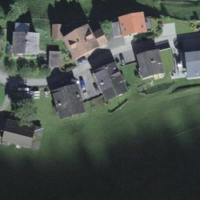
EUNIS habitat code: 55
Species observed at this site:
Geum rivale